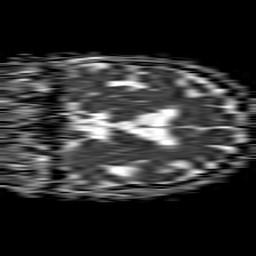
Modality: ADC
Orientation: coronal
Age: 85
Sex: female
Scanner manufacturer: philips
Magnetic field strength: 1.5 T
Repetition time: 4.6 s
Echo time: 0.08631 s